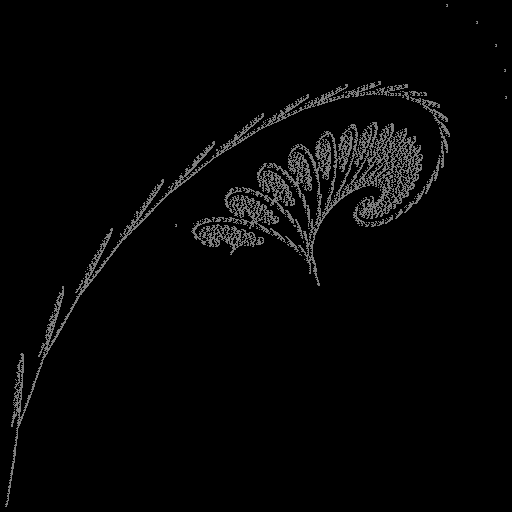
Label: fleabane